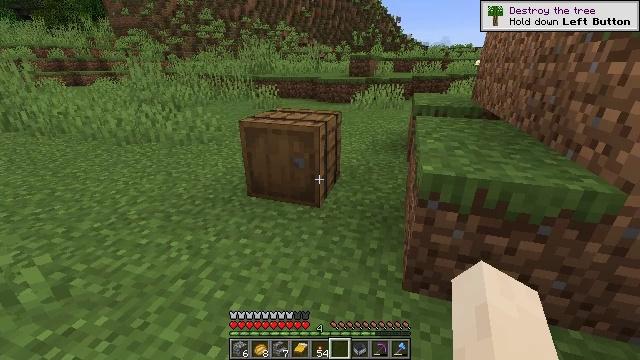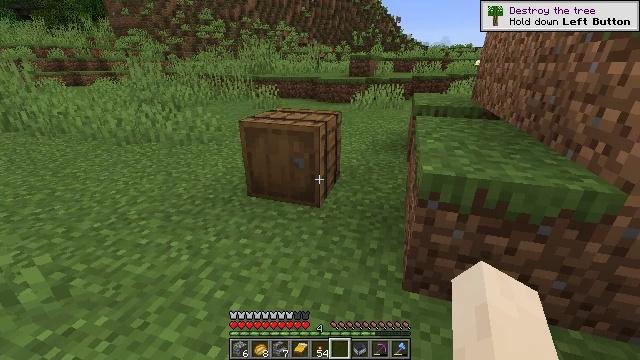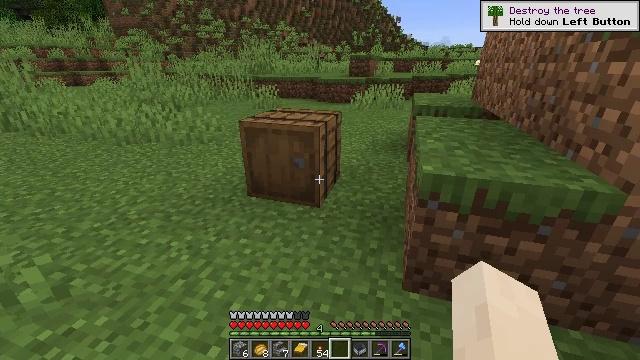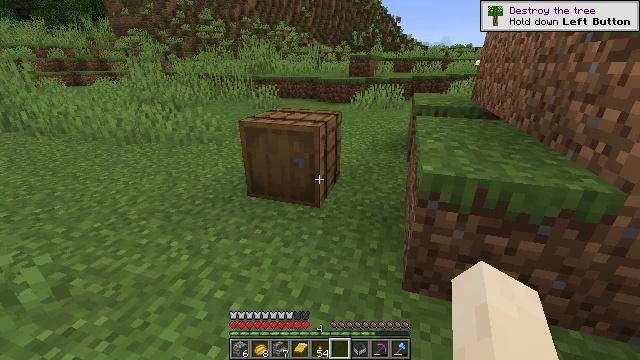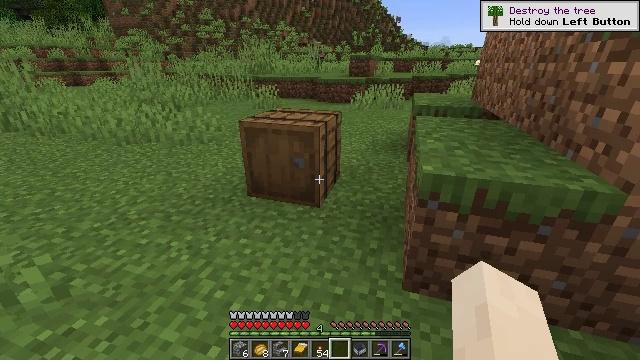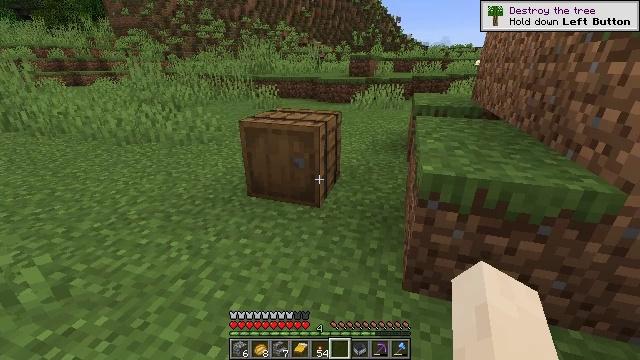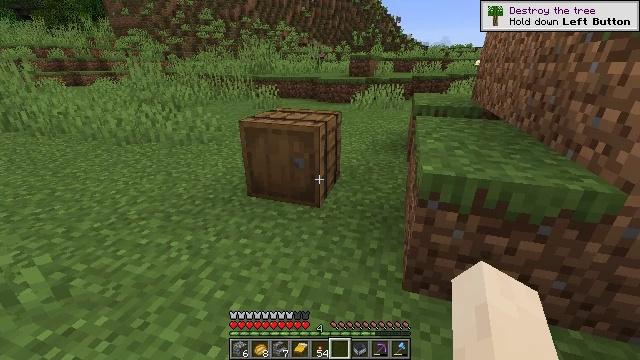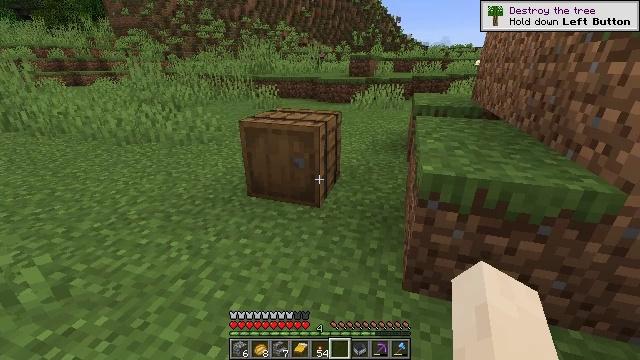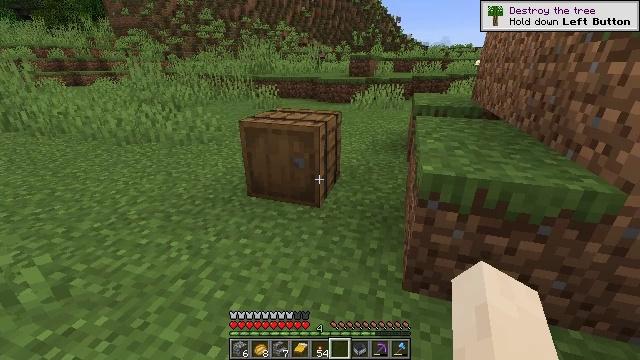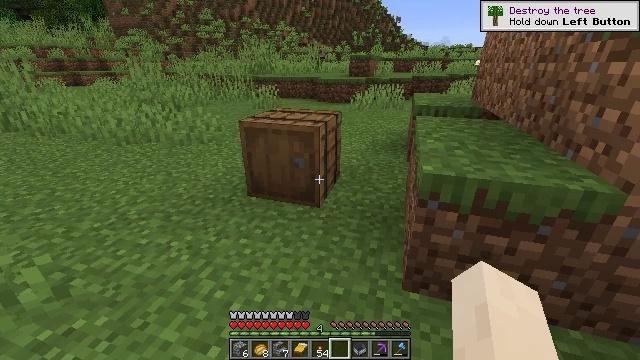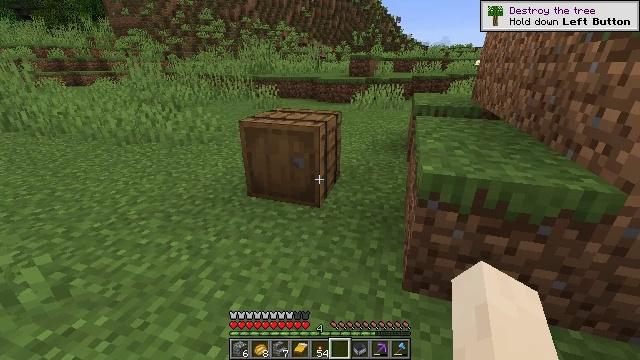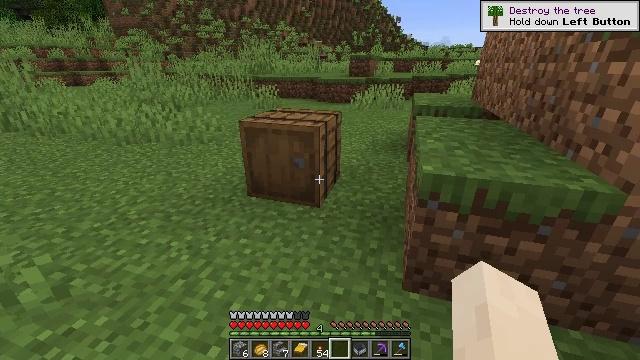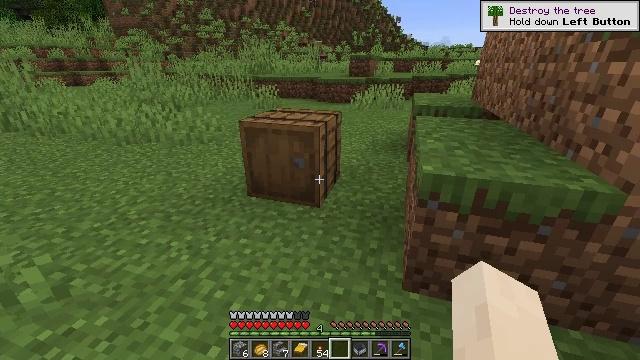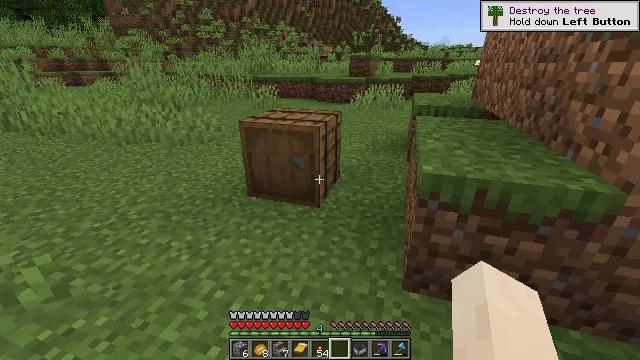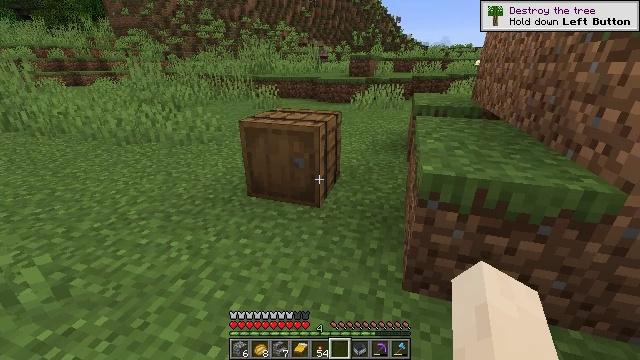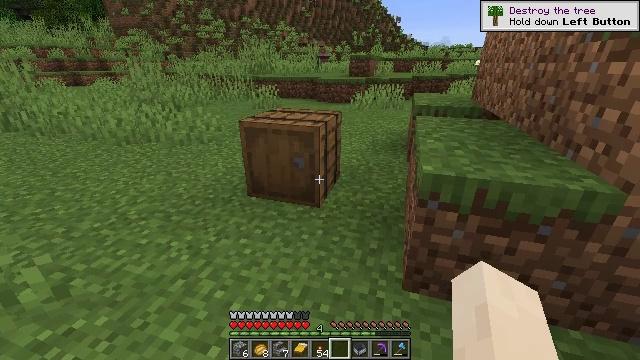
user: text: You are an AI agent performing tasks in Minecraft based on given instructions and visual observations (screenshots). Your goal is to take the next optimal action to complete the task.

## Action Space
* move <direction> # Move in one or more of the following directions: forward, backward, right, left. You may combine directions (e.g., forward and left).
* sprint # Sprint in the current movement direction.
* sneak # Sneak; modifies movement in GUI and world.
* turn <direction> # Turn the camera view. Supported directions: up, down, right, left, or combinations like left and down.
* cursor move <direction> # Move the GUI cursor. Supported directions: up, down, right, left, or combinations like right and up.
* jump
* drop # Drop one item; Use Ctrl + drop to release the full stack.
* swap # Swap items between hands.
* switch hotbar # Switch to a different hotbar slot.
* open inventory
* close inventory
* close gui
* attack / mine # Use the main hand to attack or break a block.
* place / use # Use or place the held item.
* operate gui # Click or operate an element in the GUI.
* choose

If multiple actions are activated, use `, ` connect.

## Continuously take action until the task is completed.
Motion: motion action
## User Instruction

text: Attack the barrel to gather it.
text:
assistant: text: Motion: no_op
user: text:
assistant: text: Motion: no_op
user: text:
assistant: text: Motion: no_op
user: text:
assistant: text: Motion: no_op
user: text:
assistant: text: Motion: no_op
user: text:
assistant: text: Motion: no_op
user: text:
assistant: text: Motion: no_op
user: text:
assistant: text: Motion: no_op
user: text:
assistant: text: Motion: no_op
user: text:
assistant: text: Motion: no_op
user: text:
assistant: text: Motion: no_op
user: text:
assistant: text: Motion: no_op
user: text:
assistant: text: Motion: no_op
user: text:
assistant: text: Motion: no_op
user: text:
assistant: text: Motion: no_op
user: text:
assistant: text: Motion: no_op
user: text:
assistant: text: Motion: no_op
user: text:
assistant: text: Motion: no_op
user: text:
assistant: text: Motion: no_op
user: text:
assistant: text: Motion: no_op
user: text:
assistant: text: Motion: no_op
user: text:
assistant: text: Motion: no_op
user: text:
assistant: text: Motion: no_op
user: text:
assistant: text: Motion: no_op
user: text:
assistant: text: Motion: no_op
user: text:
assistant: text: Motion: no_op
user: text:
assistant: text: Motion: no_op
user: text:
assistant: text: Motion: no_op
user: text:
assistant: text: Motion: no_op
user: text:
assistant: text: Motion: no_op